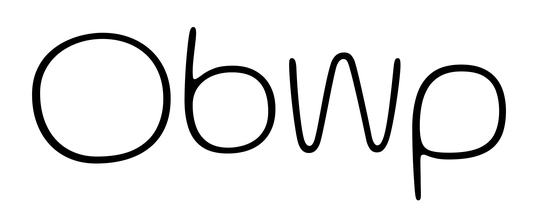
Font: Gluten_Thin